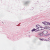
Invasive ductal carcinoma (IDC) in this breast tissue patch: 0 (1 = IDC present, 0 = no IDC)